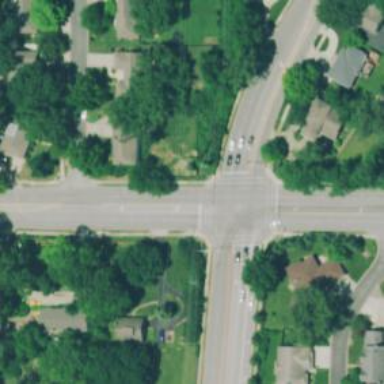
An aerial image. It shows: Solid stop line on the road.